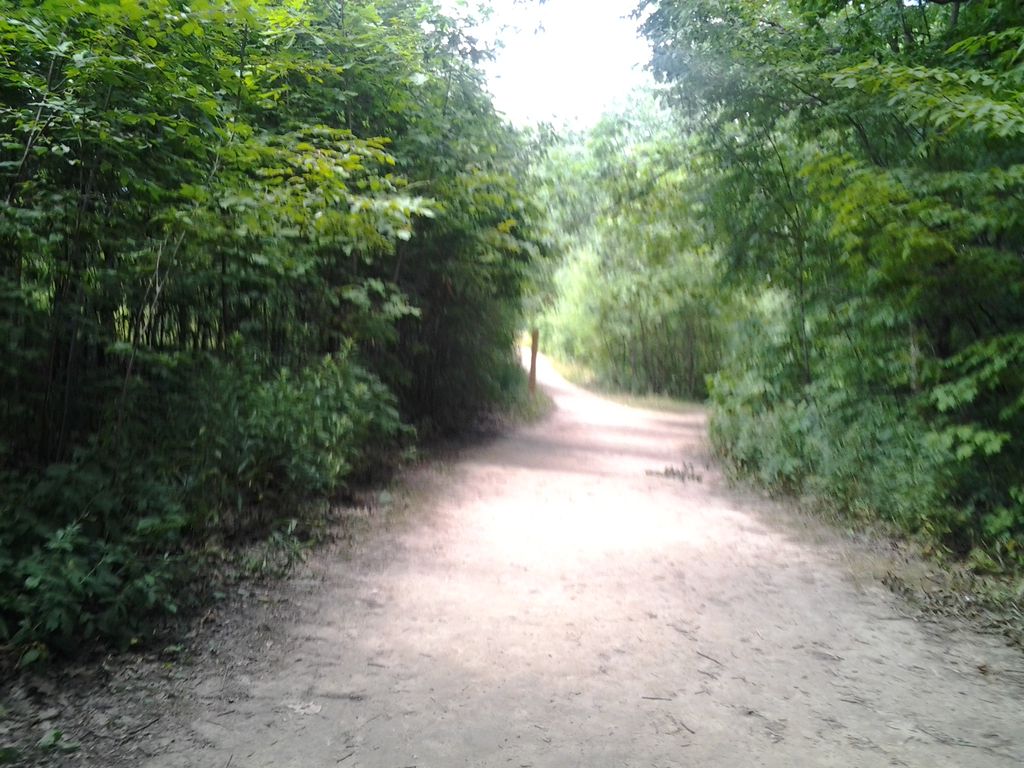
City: hamilton